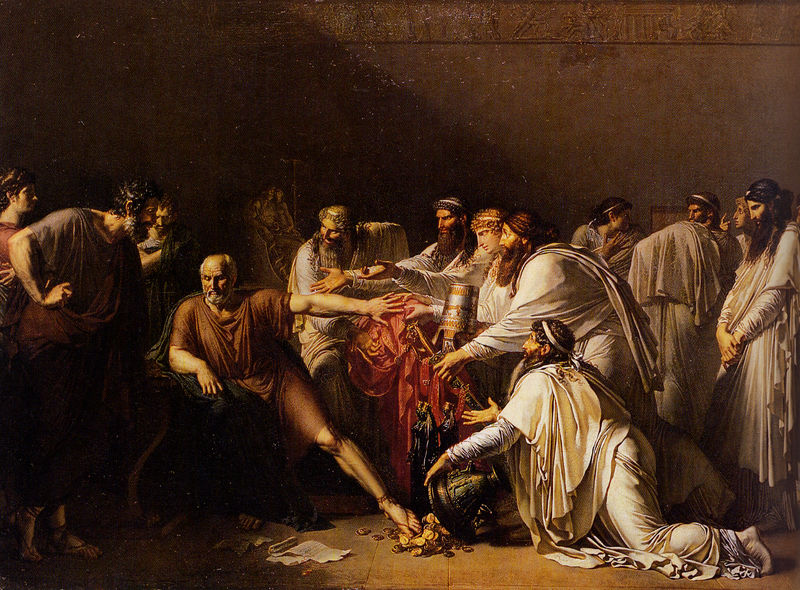
Titel: Hippocrates Refusing the Gifts of Artaxerxes, Hippocrates weist die Geschenke des Artaxerxes zurück
Künstler: Anne Louis Girodet Trioson
Standort: Paris
Institution: Faculté de Médecine
Schlagwörter: dunkel, fuß, gemälde, gruppe, hand, mann, schatten, umhang, weiß, gelb, grün, menschen, sitzen, braun, finger, frau, frisur, frisuren, grau, haar, hell, hintergrund, köpfe, licht, männer, raum, schwarz, stuhl, rot, herren, bart, blond, bärte, wand, angebot, arm, arme, band, falten, geschichte, historie, kleidung, lang, stehen, stirnband, trauer, gelehrte, herr, hände, boden, figur, gewand, gold, haare, sessel, sitzend, stehend, stoff, gewänder, klassizismus, brünett, haarreif, locke, locken, genre, handel, kanne, krug, statue, beine, goldfarben, relief, topf, bein, papier, papiere, düster, stab, mauer, haarband, figuren, kaiser, thron, sandalen, platte, knie, zeigen, gefäß, antike, philosoph, geld, geben, viele, politik, streit, knien, schriften, helm, herrscher, hauben, mythologie, statuette, blat, rom, römer, andächtig, sandale, arrogant, statuen, anhänger, brief, briefe, antik, griechen, toga, kniend, griechenland, reif, reichtum, platten, tempel, urkunde, statuetten, jünger, bänder, david, kopfbinde, klassik, tunika, theatralisch, drama, perser, schatz, bitten, klassisch, münze, ägyptisch, abwehr, schriftrollen, togen, tuniken, sokrates, senat, senatoren, hören, beratung, münzen, schütten, abweisend, tunica, wenden, tuich, schätze, moosgrün, krater, darbringung, haarbänder, patriarch, reliefe, philosophen, bodenplatte, ablehnung, ausschütten, darbringen, abweisung, besänftigen, absage, abweisen, goldmünzen, harband, hieroklyphen, porträtzüge, stirnbänder, stöff, bestechung, hand#, ttenphilosoph